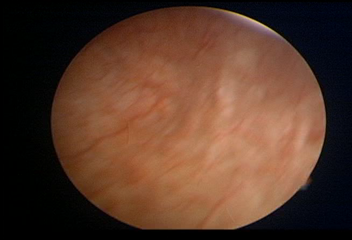
Modality: WLC
Class: Normal mucosa
Bladder cancer association: No